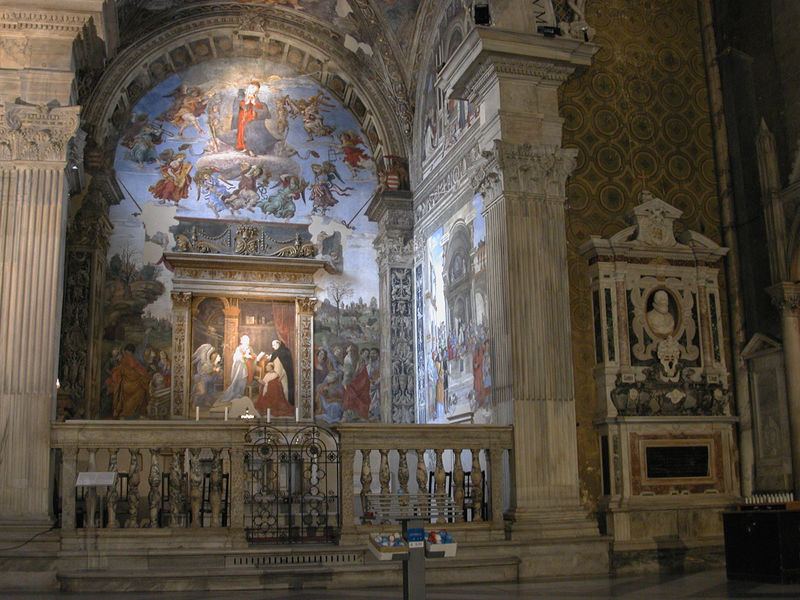
Titel: Santa Maria sopra Minerva, Cappella Carafa
Künstler: Filippino Lippi
Standort: Rom, S. Maria sopra Minerva (EU - I - Latium)
Schlagwörter: blau, gemälde, himmel, schatten, landschaft, licht, marmor, pfeiler, säule, säulen, zaun, malerei, alt, kirche, engel, mauer, rundbogen, treppe, wandgemälde, wandmalerei, geländer, galerie, komposit, vergoldet, dom, altar, kapitell, christus, jesus, mittelalter, apsis, fresken, chor, kapelle, erscheinung, fresko, maria, madonna, anbetung, christentum, himmelfahrt, verkündigung, krypta, kiche, seitenkapelle, kappelle, katholisch, lippi, christud, kompositorisch, abschrankung, kappele, heillig, tromp-oeuil, blauengel